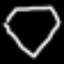
Label: diamond